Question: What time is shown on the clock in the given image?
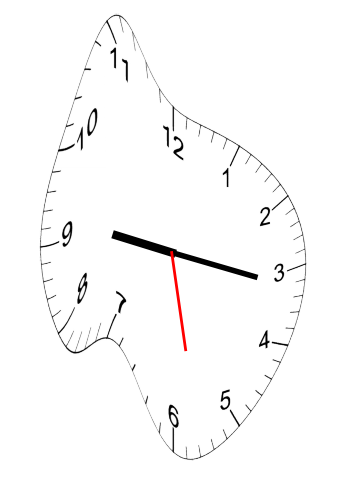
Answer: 09:16:28